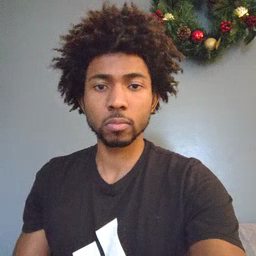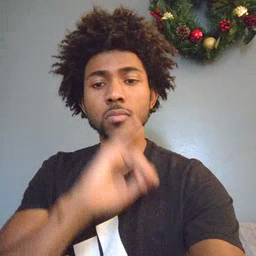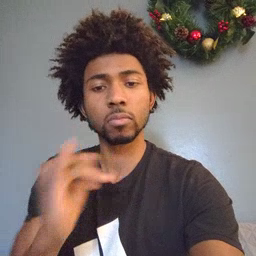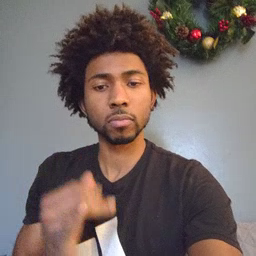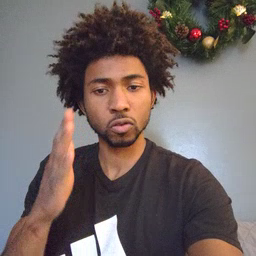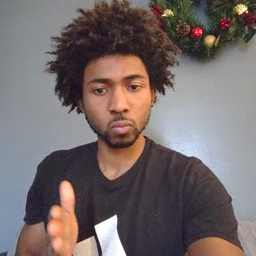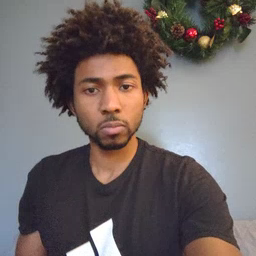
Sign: drawer